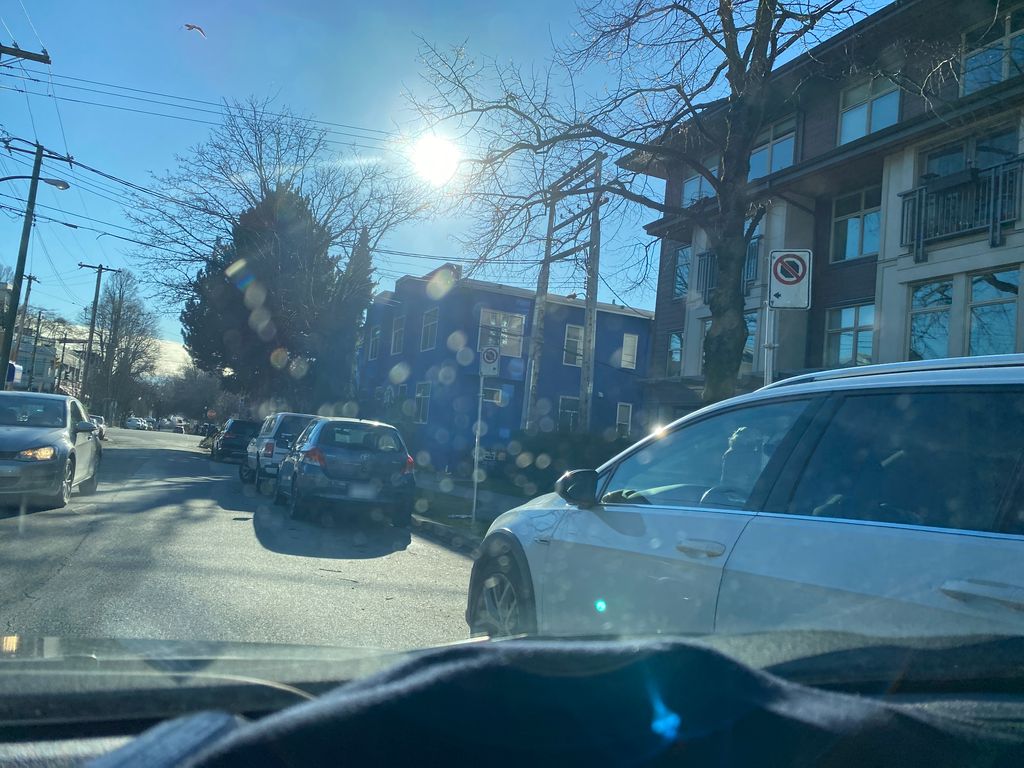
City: vancouver